Aerial crown-view tile of a tropical tree (Barro Colorado Island, Panama), acquired 20241112:
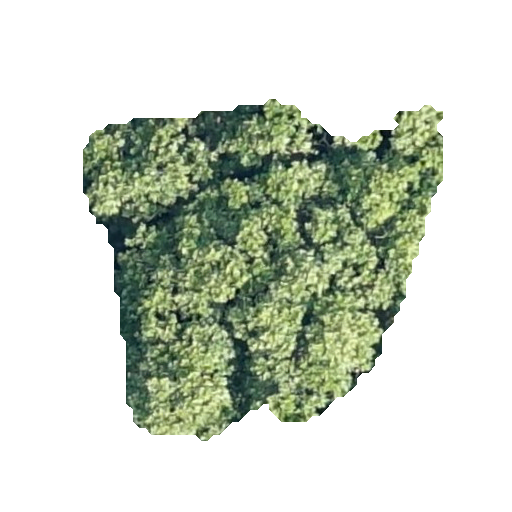
Species: Anacardium excelsum
GBIF accepted scientific name: Anacardium excelsum
Crown area: 137.851 m²